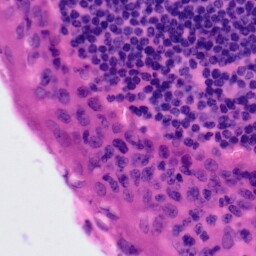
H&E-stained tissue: Tonsil